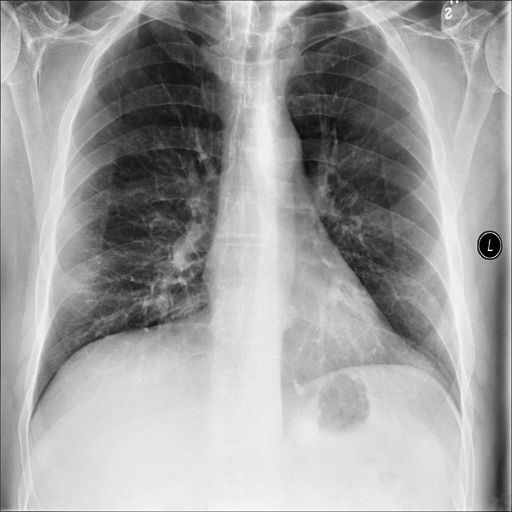
Finding: NORMAL